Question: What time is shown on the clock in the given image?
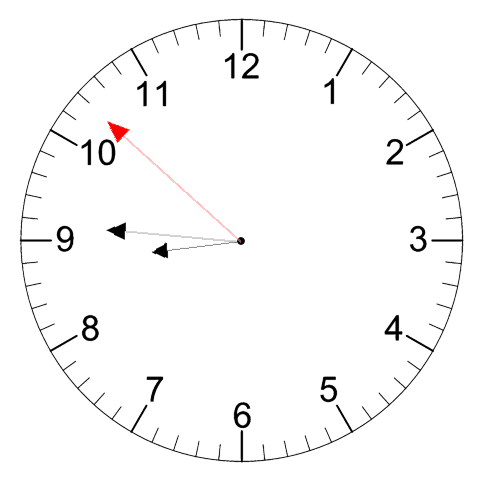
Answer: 08:45:52